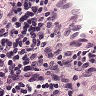
Metastatic tissue present: no